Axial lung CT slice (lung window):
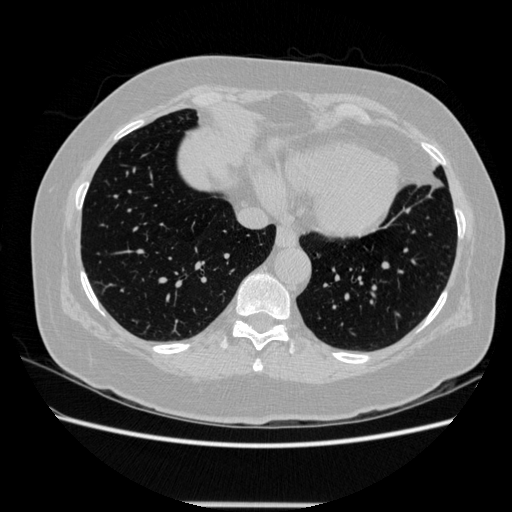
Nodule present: no